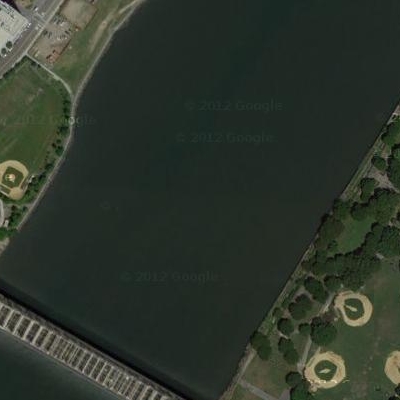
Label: dRiverLake